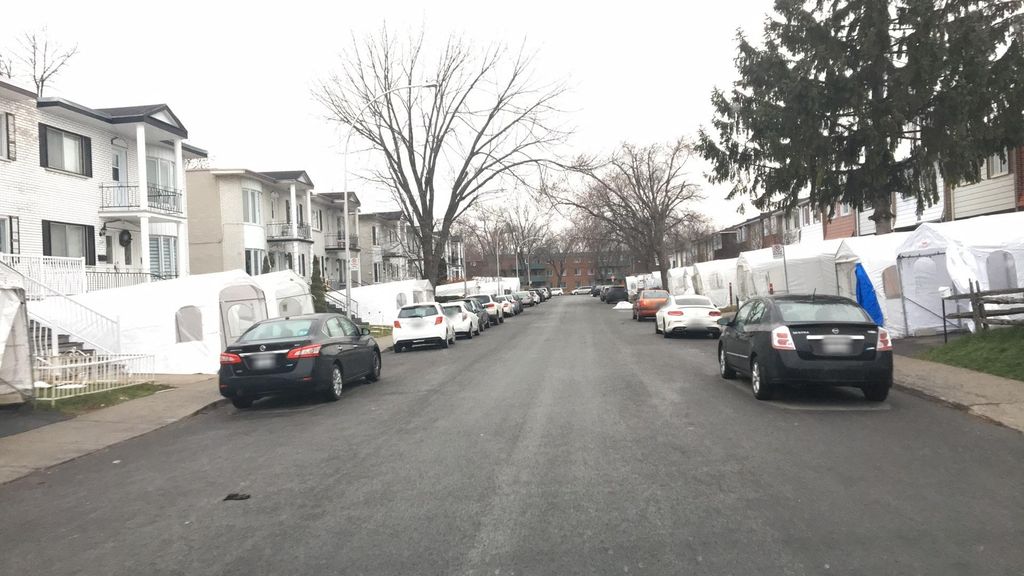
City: montreal